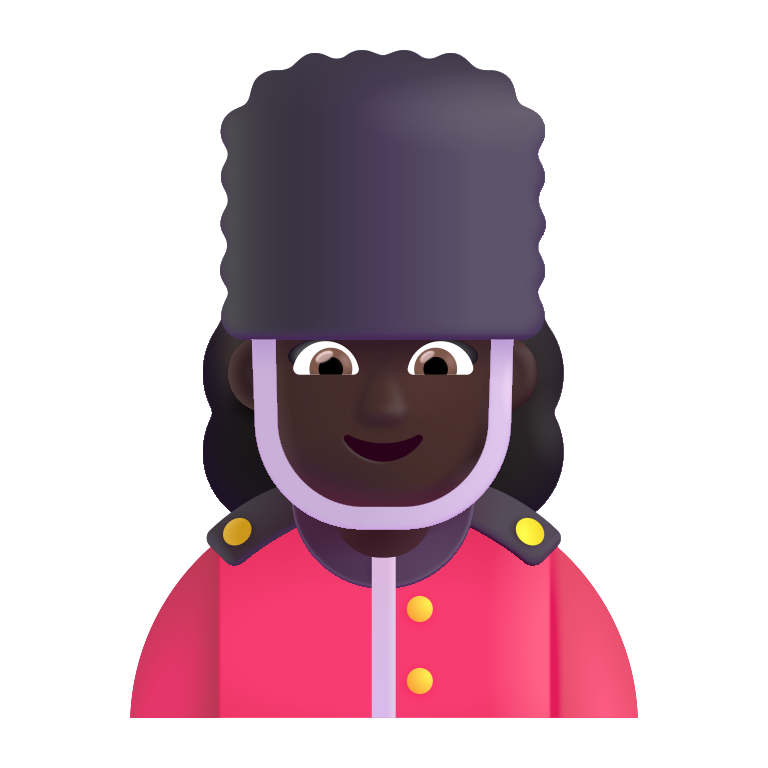
woman guard color dark